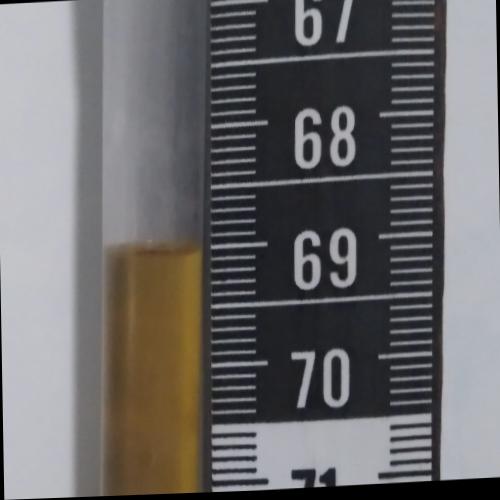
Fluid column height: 69.0 cm